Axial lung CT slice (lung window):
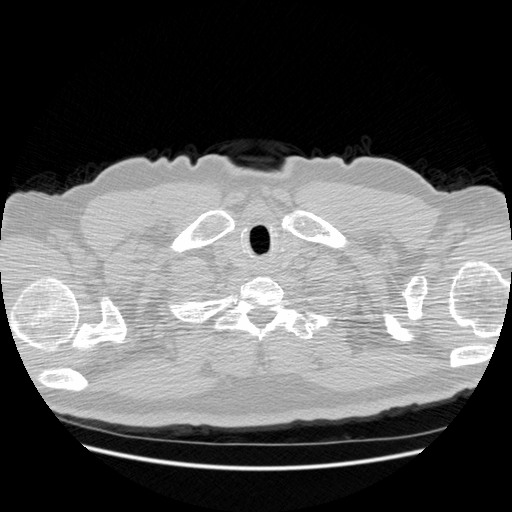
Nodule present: no